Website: lowes
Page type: order-tracking
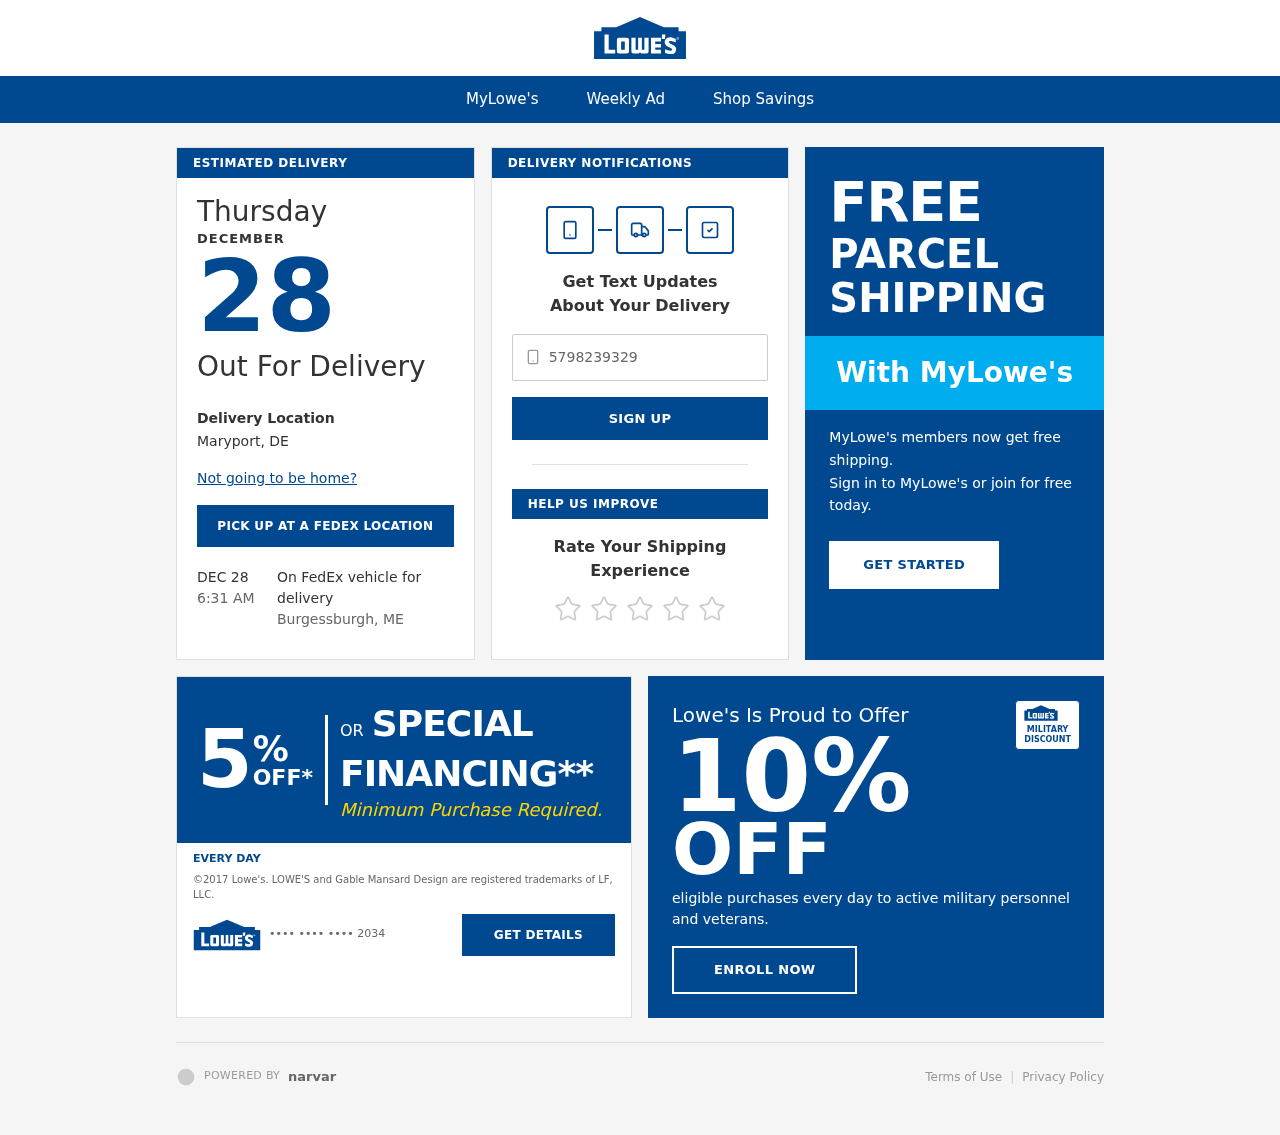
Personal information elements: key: PII_CARD_LAST4
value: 2034
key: PII_PHONE
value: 5798239329
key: PII_CITY_STATE
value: Maryport, DE
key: PII_CITY_STATE2
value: Burgessburgh, ME
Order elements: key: ORDER_DELIVERY_DATE
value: DEC 28
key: ORDER_DELIVERY_DATE
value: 6:31 AM
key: ORDER_DELIVERY_DATE
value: DECEMBER
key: ORDER_DELIVERY_DATE
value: Thursday
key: ORDER_DELIVERY_DATE
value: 28